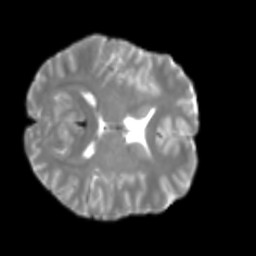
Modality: T2w
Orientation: axial
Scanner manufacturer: siemens
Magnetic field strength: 3 T
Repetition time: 4 s
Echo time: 0.0594 s